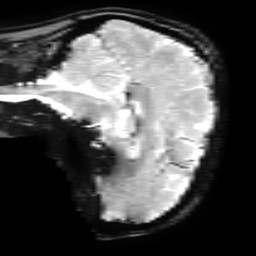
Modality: T2starw
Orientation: sagittal
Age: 21
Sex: female
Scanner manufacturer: ge
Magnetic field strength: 3 T
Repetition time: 0.65 s
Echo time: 0.02 s